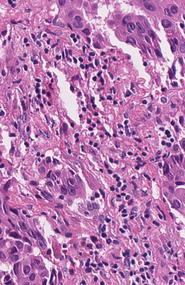
Tumor epithelial tissue: yes
Tumor-associated stroma tissue: yes
Normal tissue: no